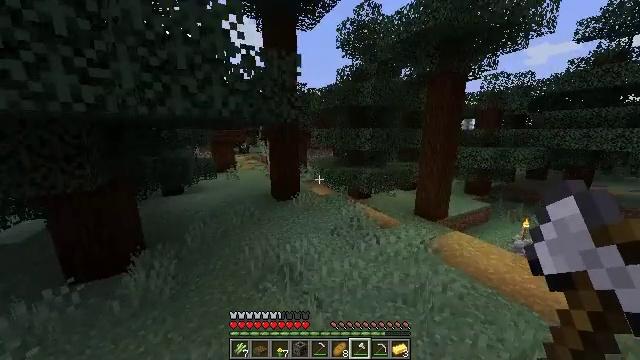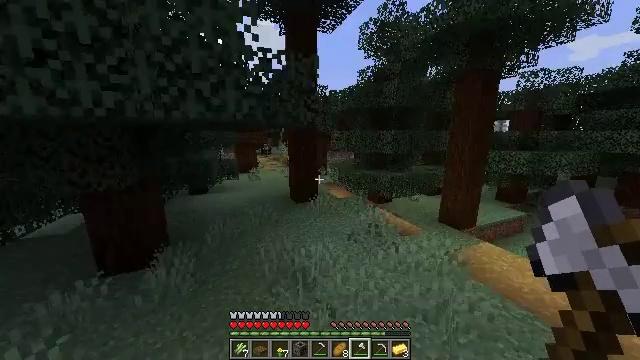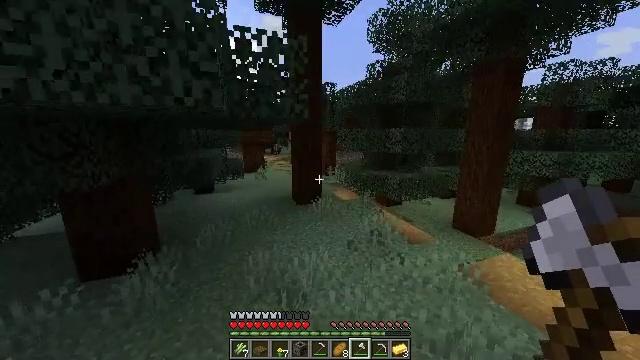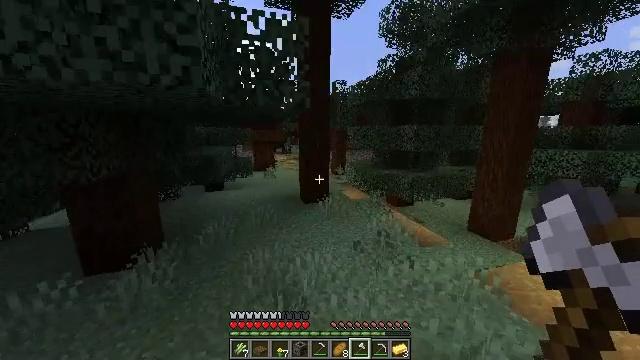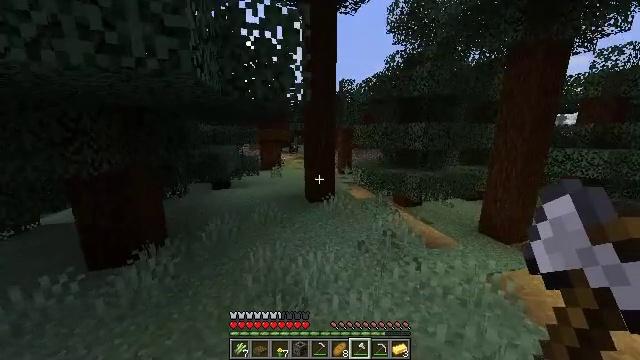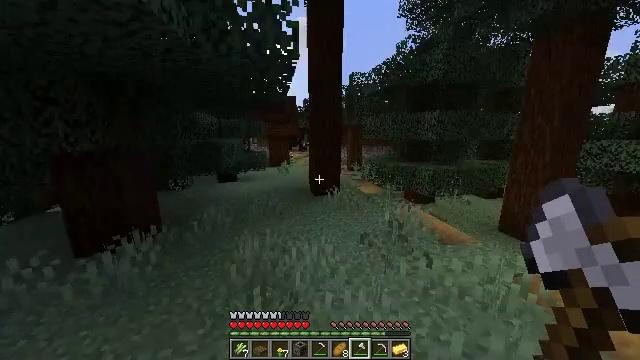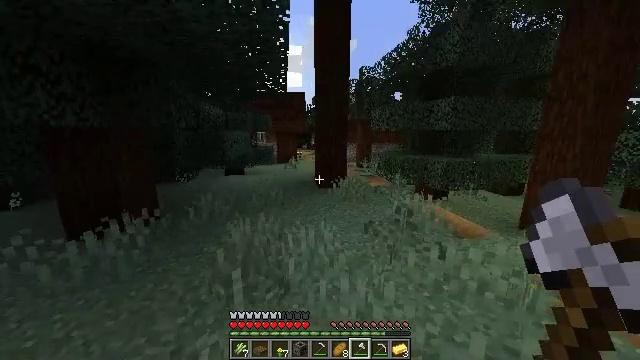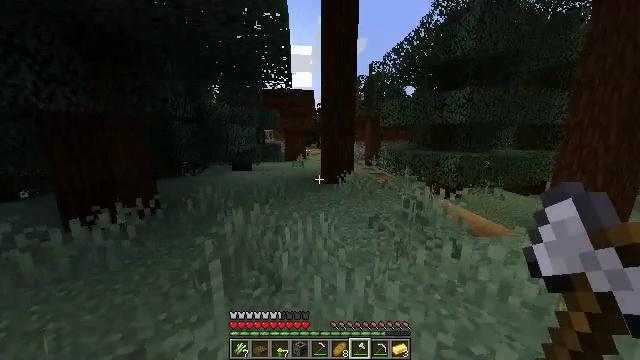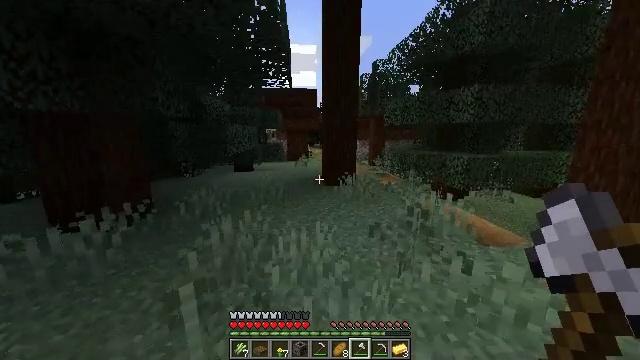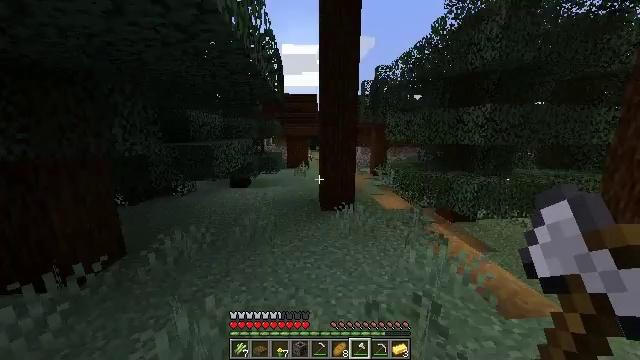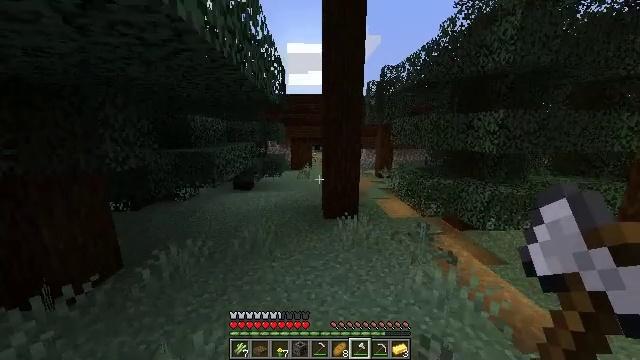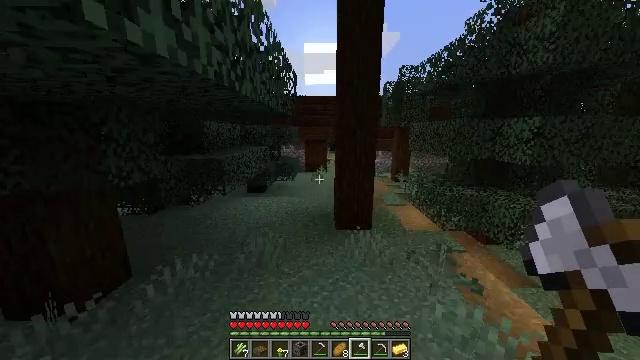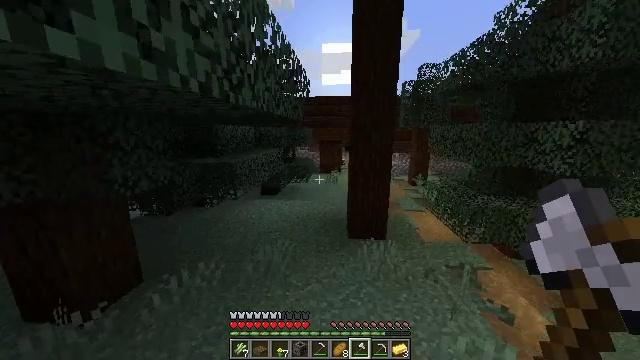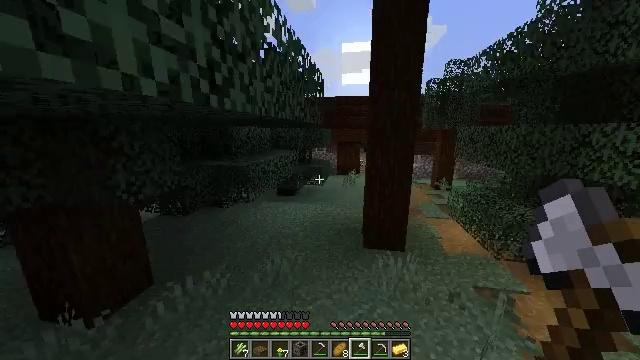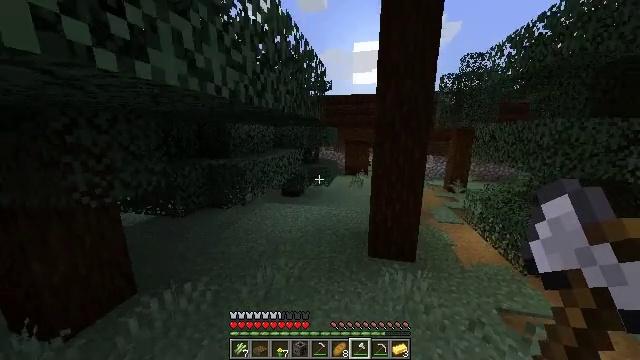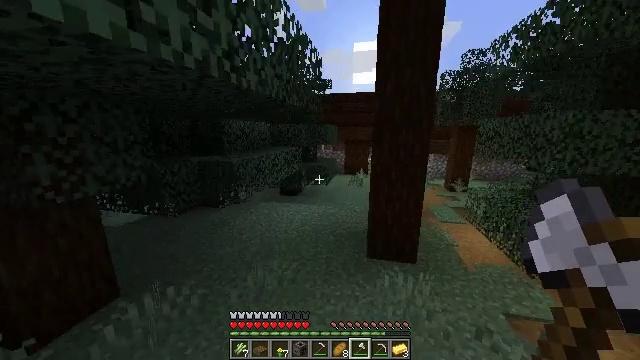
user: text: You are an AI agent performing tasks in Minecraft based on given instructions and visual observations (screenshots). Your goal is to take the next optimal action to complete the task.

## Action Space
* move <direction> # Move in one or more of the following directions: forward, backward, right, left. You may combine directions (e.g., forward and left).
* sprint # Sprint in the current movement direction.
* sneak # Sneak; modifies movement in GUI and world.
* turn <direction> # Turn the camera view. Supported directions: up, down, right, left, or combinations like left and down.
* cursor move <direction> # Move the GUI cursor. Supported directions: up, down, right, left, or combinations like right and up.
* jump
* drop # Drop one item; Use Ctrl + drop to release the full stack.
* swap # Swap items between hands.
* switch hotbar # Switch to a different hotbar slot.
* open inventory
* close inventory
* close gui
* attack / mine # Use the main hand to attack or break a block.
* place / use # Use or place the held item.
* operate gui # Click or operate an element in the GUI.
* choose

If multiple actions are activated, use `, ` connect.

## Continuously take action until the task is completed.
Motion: motion action
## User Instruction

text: Break the purple bed to move it.
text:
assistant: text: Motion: move forward, turn left, jump
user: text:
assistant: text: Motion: move forward, turn left, jump
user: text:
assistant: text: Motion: move forward, turn left, jump
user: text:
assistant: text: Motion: move forward, turn left, jump
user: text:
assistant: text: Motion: move forward, turn left, jump
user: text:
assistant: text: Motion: move forward, turn left, jump
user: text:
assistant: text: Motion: move forward, turn left, jump
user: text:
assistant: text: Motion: move forward, sprint, turn left, jump
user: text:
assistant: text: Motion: move forward, sprint, jump
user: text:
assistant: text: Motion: move forward, sprint, turn left, jump
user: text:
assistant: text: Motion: move forward, turn left, jump
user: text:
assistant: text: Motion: move forward, turn left, jump
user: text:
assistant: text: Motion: move forward, turn left, jump
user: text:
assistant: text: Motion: move forward, turn left
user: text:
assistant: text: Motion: move forward
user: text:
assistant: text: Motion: move forward, sprint
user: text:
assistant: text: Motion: move forward, sprint
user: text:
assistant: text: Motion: move forward, sprint
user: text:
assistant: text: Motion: move forward, sprint, turn left
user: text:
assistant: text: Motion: move forward, turn left
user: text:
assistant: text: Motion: move forward, turn left
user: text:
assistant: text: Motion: move forward, sprint, turn left
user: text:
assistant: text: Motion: move forward, sprint
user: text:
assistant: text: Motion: move forward, sprint
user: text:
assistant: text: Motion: move forward
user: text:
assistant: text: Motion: move forward
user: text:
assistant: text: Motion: move forward, sprint, turn right
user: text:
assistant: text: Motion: move forward, sprint, turn right
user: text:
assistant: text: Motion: move forward, sprint, turn right
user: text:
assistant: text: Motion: move forward, turn right